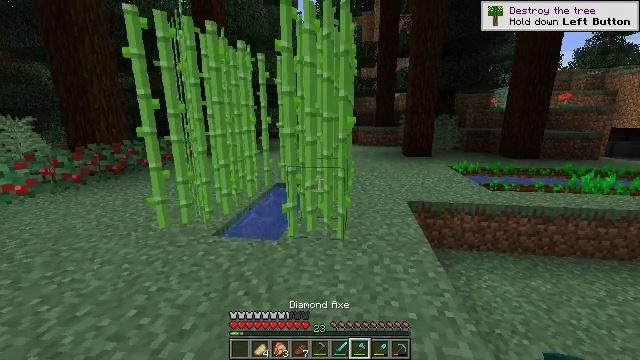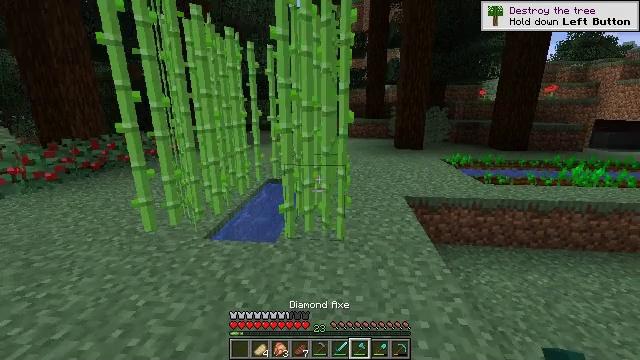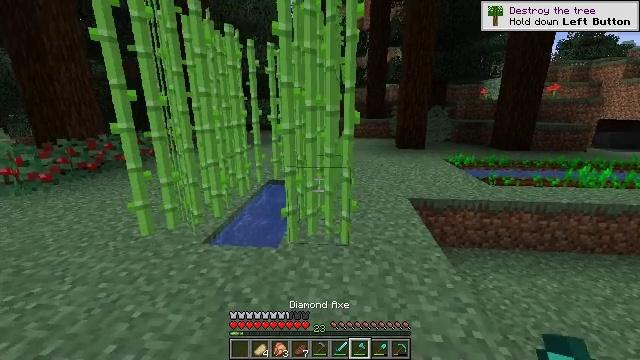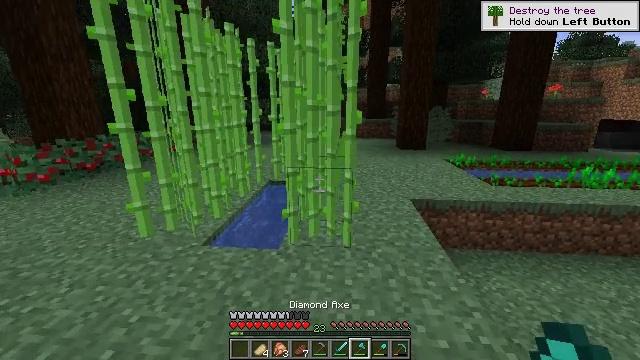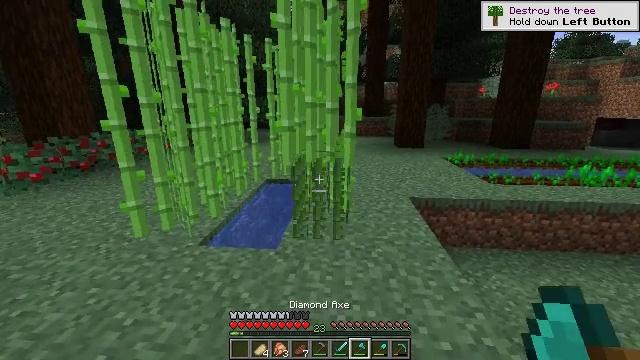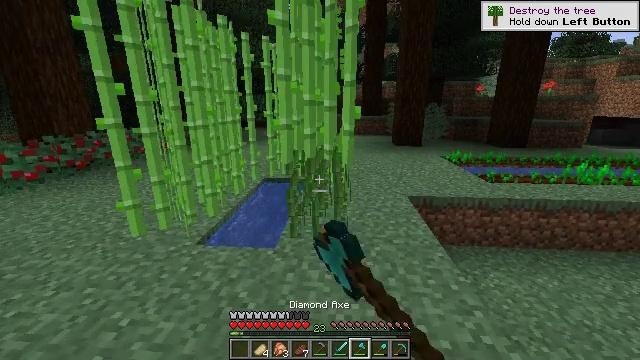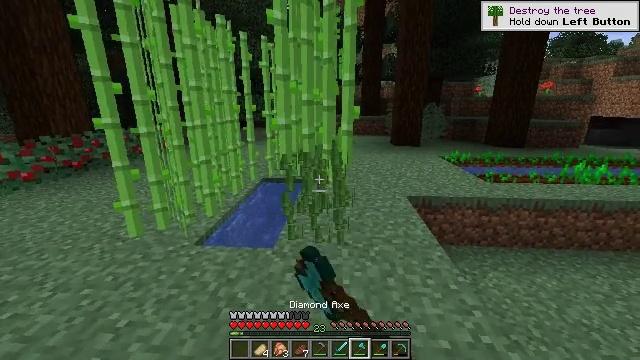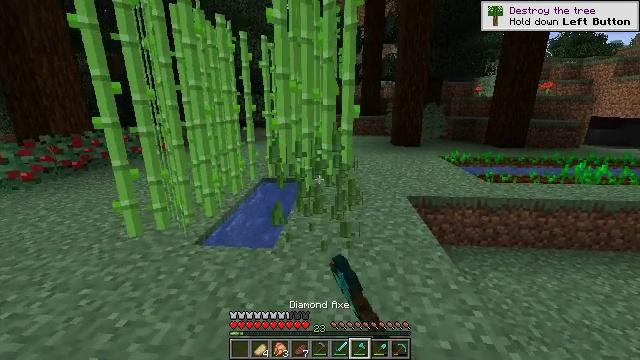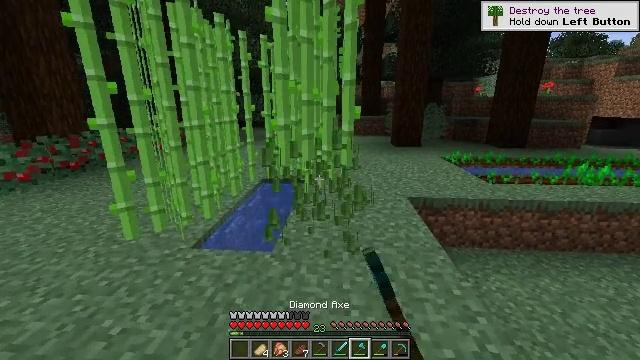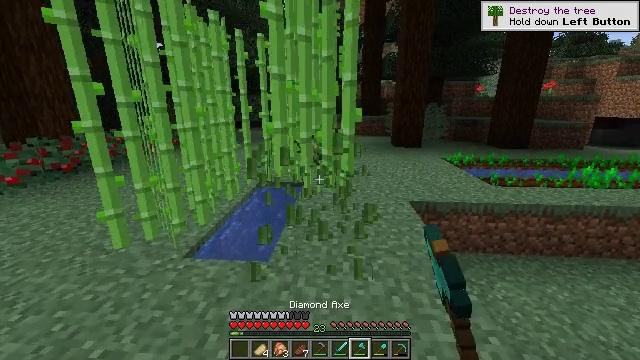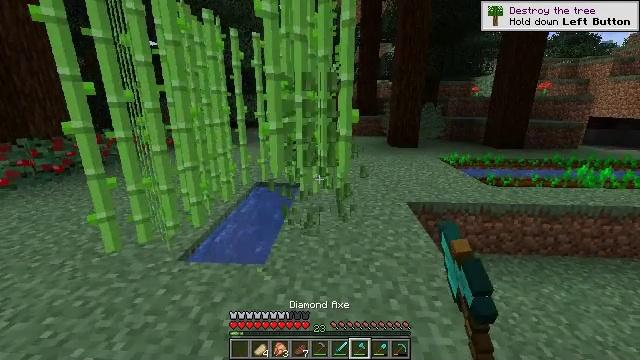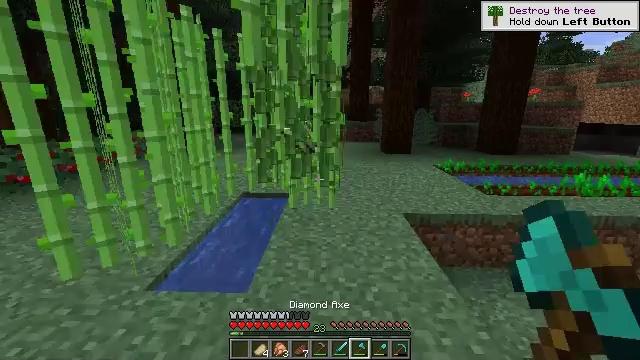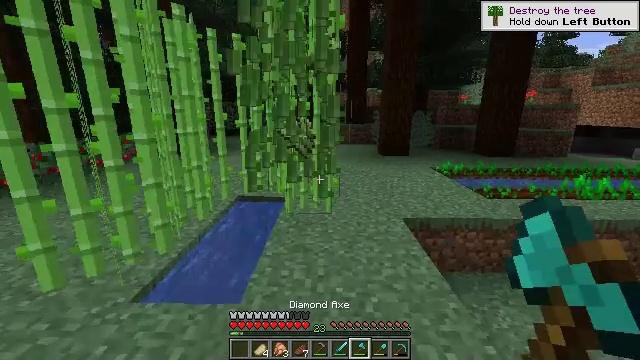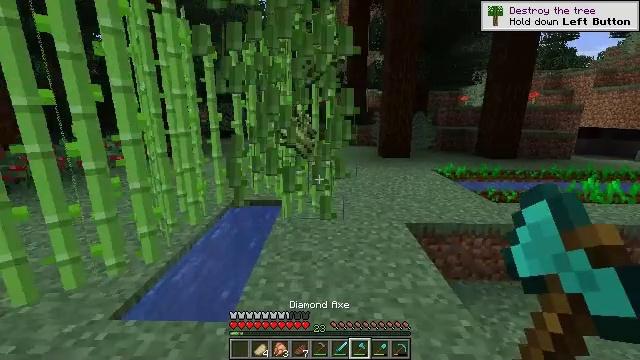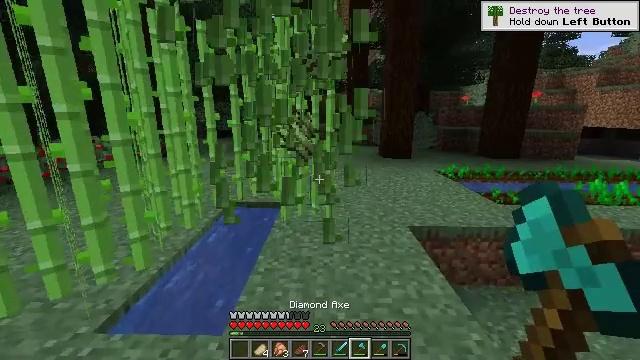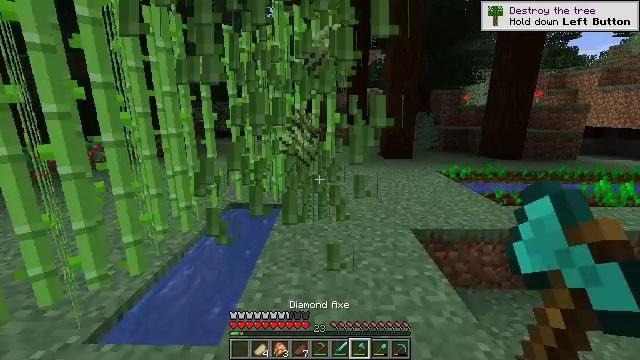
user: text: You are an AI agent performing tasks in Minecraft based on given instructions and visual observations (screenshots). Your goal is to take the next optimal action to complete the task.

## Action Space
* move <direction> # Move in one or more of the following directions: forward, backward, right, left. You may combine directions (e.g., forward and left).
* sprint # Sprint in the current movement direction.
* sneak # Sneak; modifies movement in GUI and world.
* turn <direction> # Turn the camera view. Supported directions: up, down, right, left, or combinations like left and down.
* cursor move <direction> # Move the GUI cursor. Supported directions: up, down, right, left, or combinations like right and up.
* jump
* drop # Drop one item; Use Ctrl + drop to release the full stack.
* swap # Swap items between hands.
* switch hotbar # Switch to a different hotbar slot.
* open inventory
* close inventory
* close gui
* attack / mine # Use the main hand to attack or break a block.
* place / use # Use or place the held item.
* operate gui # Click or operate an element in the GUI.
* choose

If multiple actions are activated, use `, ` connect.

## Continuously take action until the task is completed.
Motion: motion action
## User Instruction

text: Break the sugar cane.
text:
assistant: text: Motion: move forward, turn right and down
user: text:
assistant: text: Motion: no_op
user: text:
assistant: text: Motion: no_op
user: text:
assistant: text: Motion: attack / mine
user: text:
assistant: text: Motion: attack / mine
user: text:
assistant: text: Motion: attack / mine
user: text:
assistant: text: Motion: attack / mine
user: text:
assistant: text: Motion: move forward
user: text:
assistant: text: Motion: move forward
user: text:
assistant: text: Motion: move forward
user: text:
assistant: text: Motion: move forward, turn right and up
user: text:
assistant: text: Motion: move forward
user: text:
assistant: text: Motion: move forward
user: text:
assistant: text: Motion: no_op
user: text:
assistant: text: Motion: attack / mine
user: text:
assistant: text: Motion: attack / mine
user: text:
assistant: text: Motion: attack / mine
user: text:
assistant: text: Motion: attack / mine
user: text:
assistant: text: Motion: turn left
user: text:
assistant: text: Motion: move forward, turn left
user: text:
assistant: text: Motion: move forward
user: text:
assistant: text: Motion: move forward
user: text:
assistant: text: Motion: move forward
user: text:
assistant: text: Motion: move forward
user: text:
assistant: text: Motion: no_op
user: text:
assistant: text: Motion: no_op
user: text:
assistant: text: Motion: no_op
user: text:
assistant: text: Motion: no_op
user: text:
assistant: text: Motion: move forward
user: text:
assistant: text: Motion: move forward